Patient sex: F
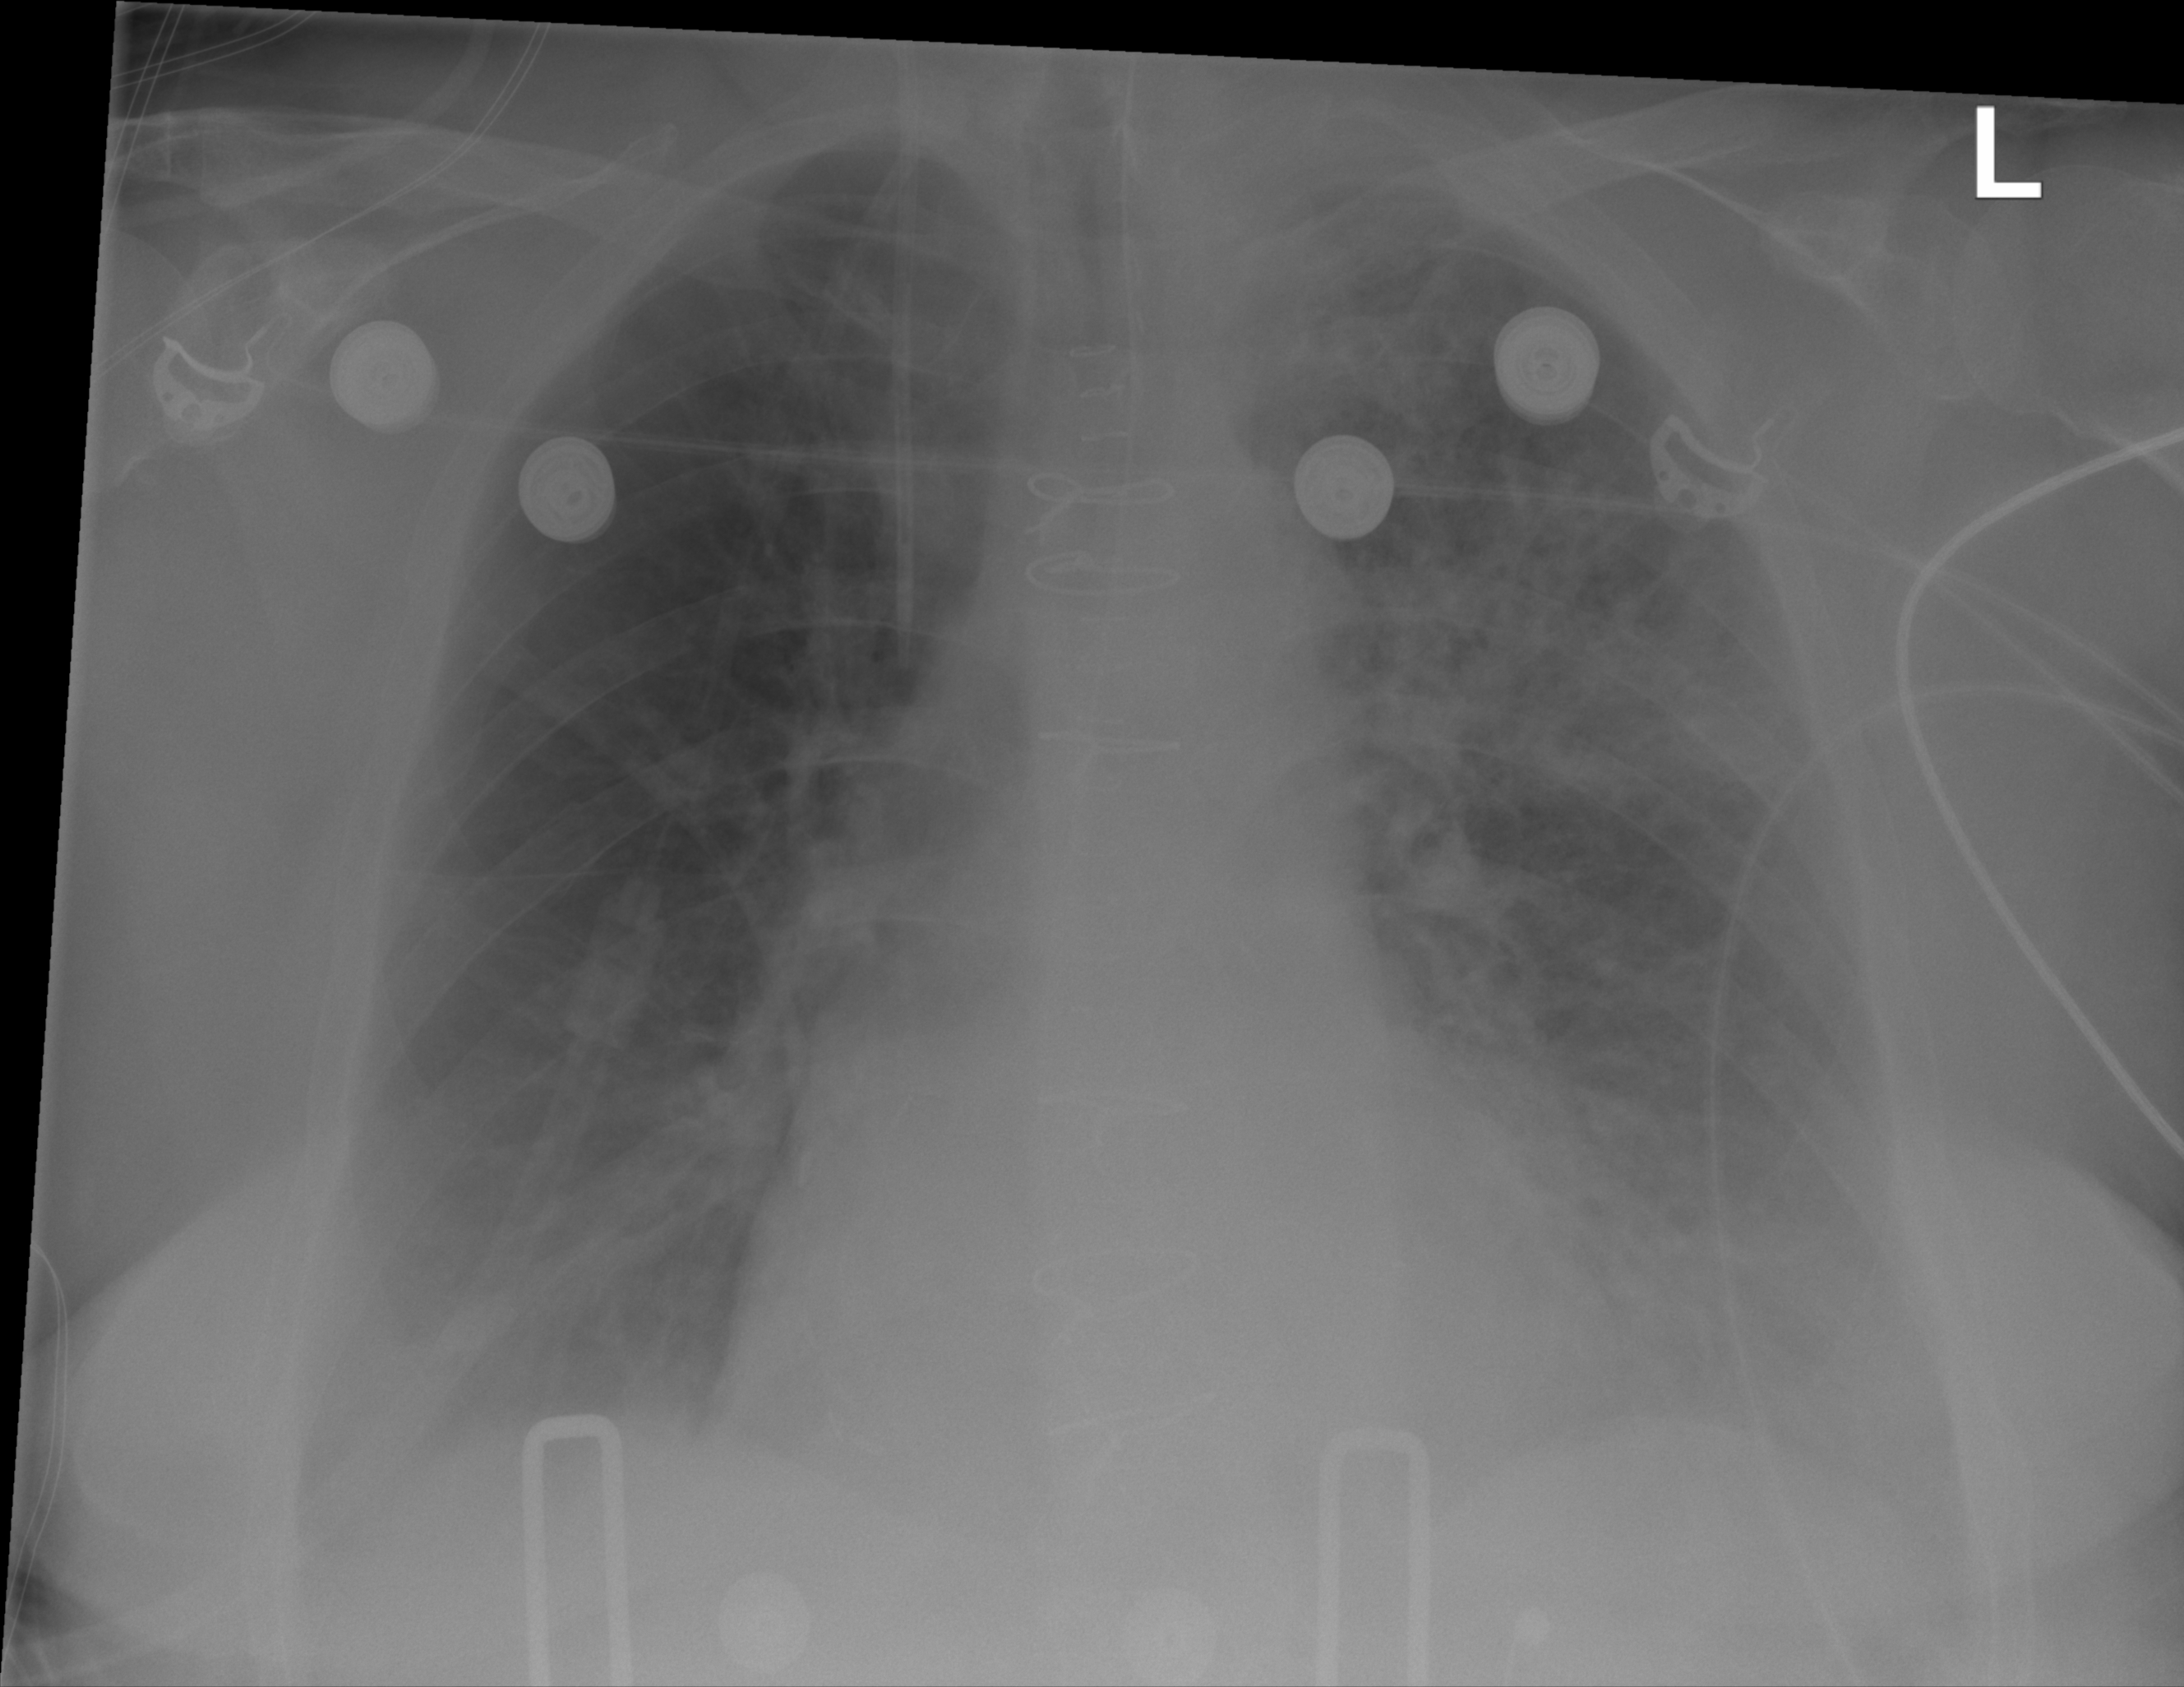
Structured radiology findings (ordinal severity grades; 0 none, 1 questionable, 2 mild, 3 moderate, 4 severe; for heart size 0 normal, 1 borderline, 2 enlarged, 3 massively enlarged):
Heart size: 0
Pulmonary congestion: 0
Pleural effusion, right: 1
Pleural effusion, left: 2
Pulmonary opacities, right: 0
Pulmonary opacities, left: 3
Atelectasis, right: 0
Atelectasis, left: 3